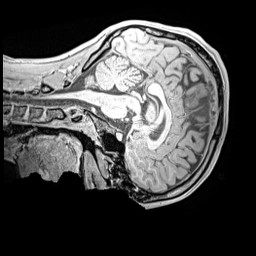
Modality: MP2RAGE
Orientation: sagittal
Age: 12
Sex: male
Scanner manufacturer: siemens
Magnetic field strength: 3 T
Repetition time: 4 s
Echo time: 0.00299 s